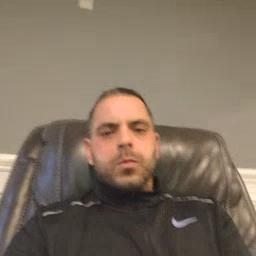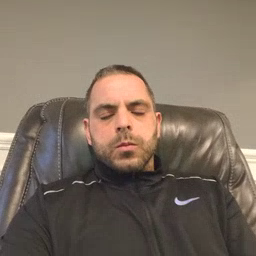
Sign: if